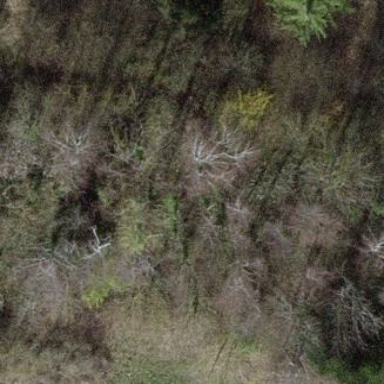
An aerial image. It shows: Forest area.